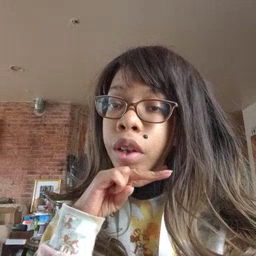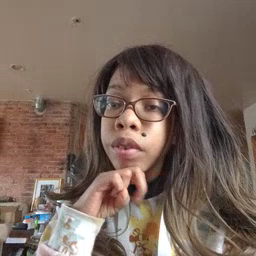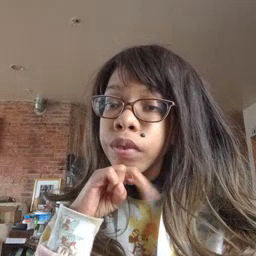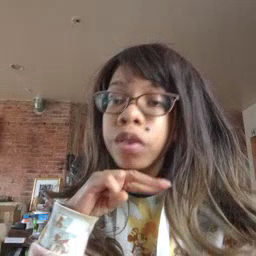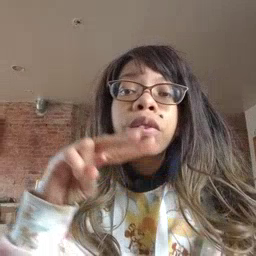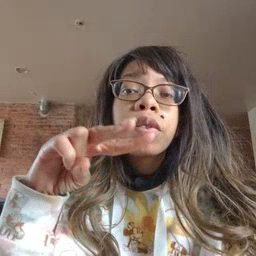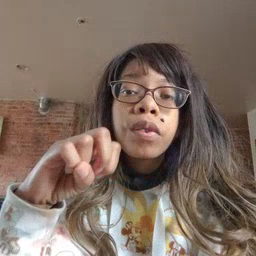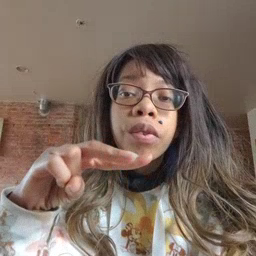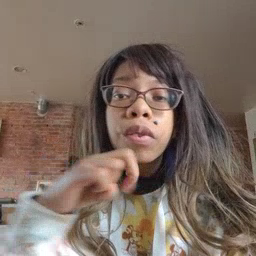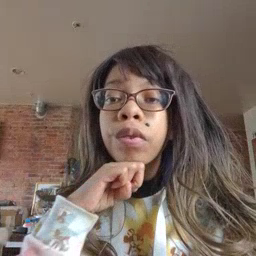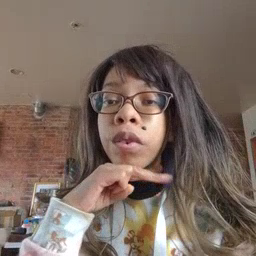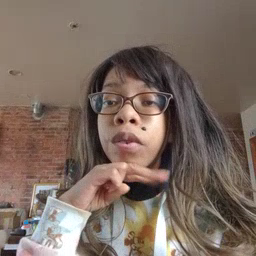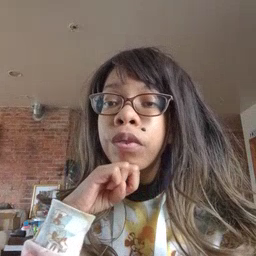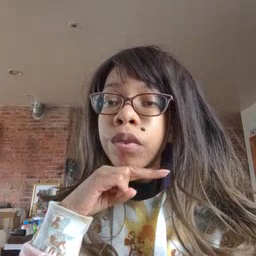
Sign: frog